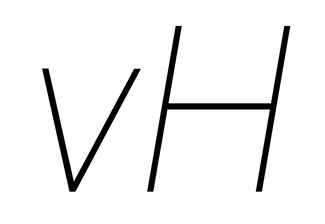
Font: Roboto-Italic_Thin_Italic